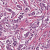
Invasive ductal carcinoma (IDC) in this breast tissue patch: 1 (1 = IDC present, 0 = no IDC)